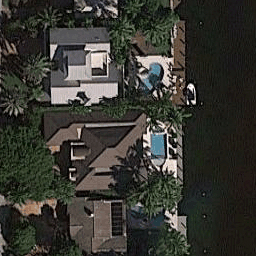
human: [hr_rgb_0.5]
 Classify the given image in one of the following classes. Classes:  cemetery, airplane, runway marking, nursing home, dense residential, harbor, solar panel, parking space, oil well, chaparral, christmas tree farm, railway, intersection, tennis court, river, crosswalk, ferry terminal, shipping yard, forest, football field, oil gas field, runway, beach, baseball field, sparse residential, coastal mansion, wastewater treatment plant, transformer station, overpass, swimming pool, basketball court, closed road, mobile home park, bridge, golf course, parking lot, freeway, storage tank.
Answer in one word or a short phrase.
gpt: coastal mansion